Question: I made this cool pie chart and now I'd like to drop a shadow under it.
Is there anyway I can do it with DrawRect ?

I'd like to do it right under the pie chart (drawn using DrawRect).
Suggestions are welcome
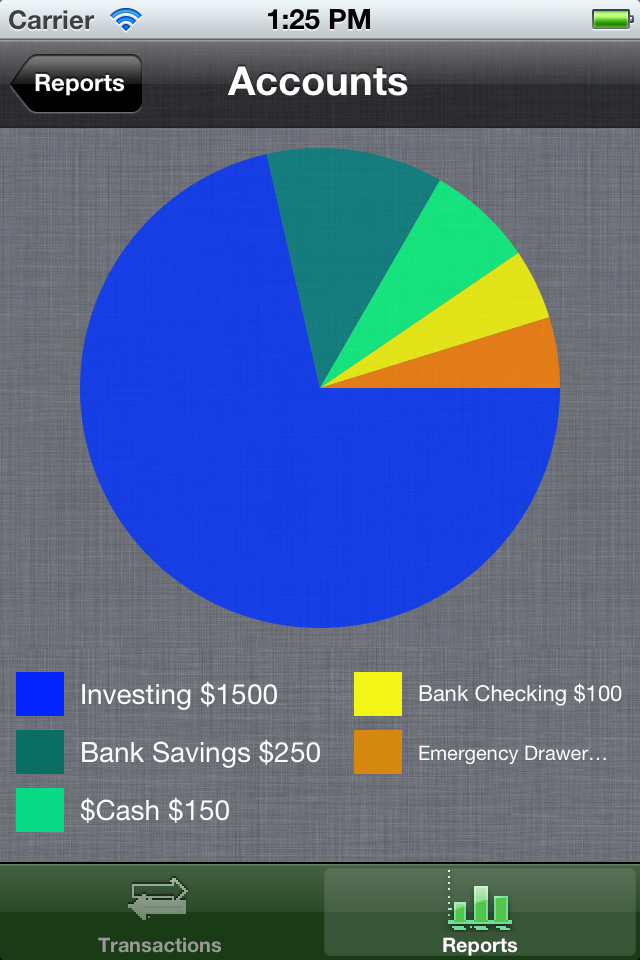
Answer: Have a look at BNPiechart here - <URL> . The code is open source.You can use it directly.If you do not want to use the library, you can refer the code for creating the shadow.